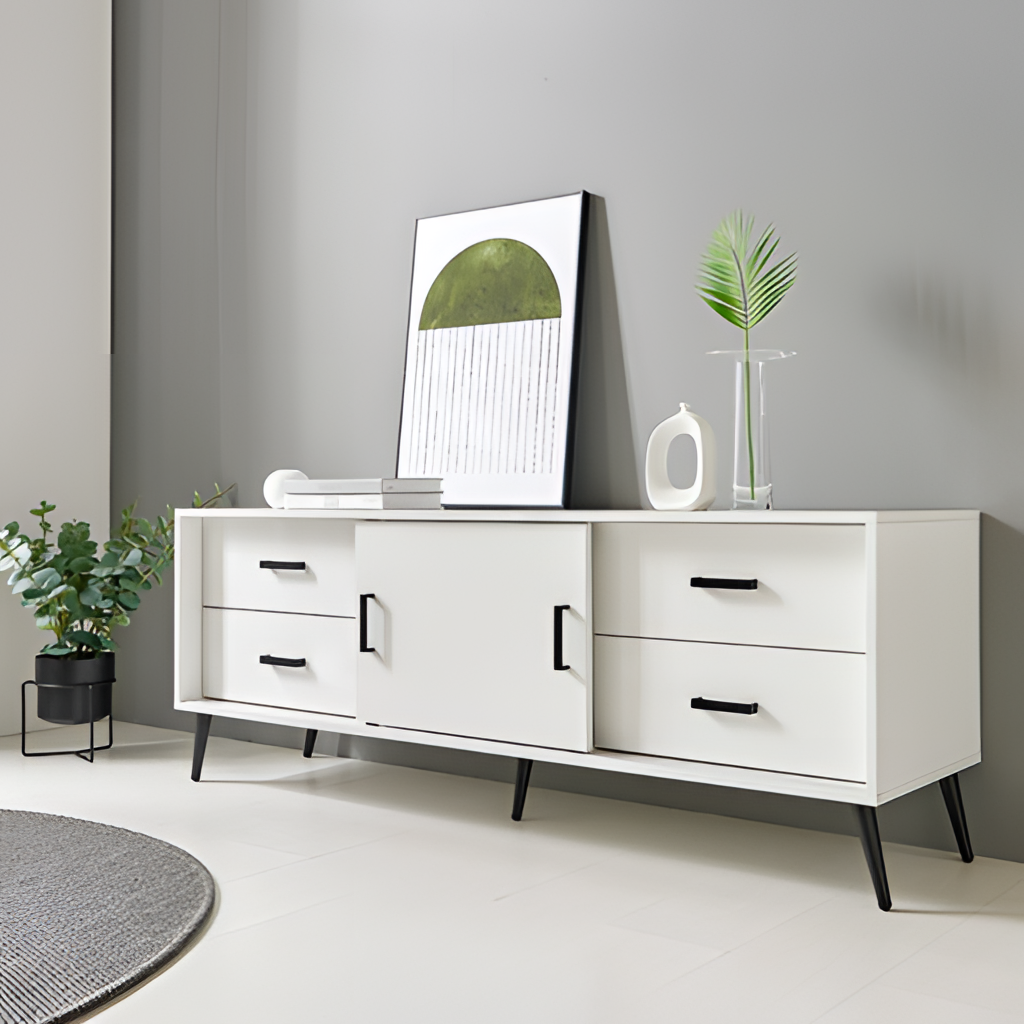
white wood cabinet, living room, tile flooring, with large square pattern, paint wallpaper, with solid pattern, minimalist